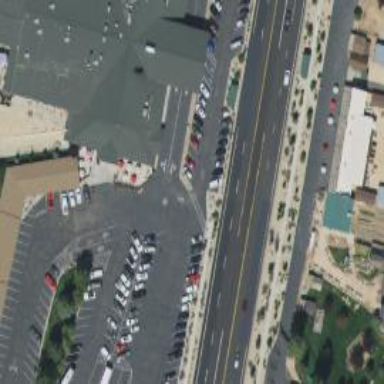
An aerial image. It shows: Convenience shop.